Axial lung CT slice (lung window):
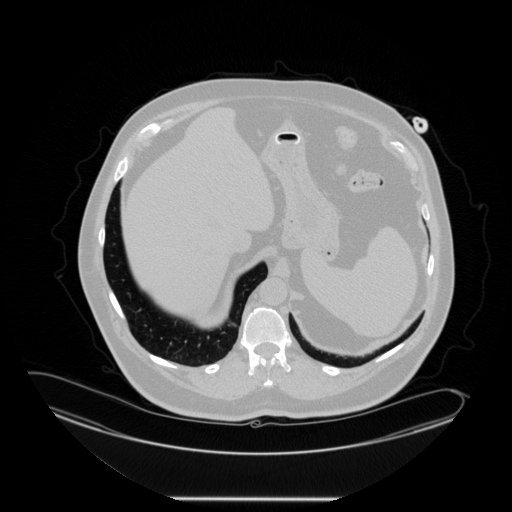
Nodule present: no